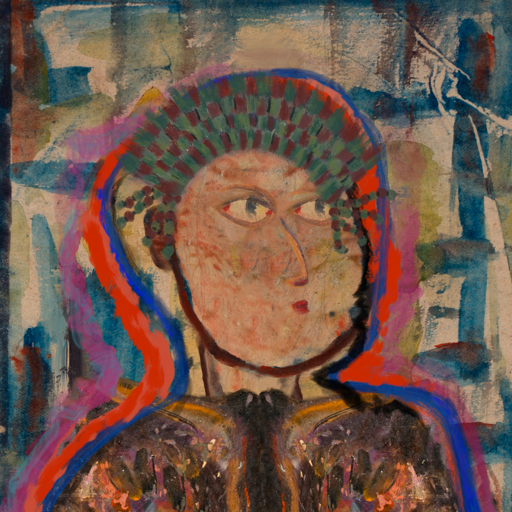
Background: Orphan, Head And Neck Side: Orphan, Face Side: GypsyMother, Bust: Gypsy_Queen, Hair Side: Experience, Head Accessory: After_Raid_Crown, Second Necklace: Blank, Necklace: Blank, Baby: Blank